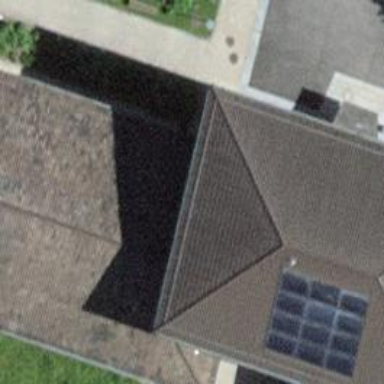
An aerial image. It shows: School building.